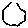
Label: hexagon